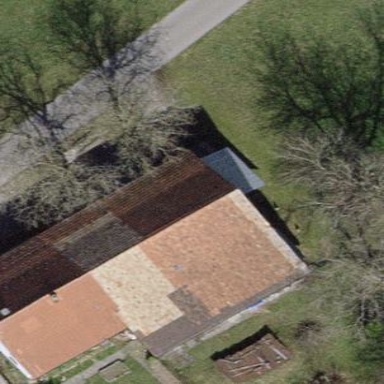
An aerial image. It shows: Farm building with gabled roof.